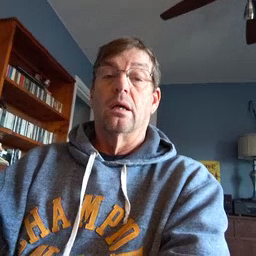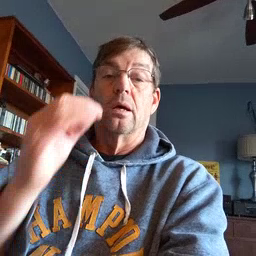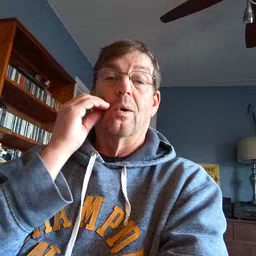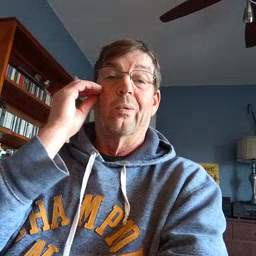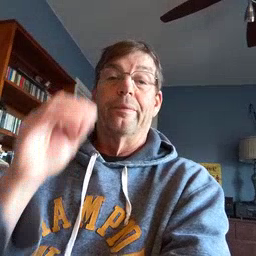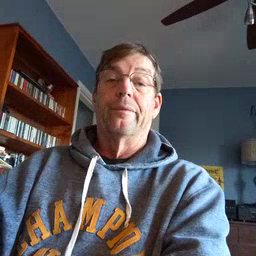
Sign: home